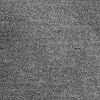
Atmospheric dust classification: dusty